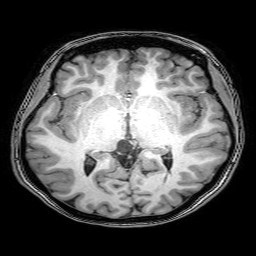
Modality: T1w
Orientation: coronal
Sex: female
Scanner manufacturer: philips
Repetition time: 0.008105 s
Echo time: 0.00372 s